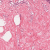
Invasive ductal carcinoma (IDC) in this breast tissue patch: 0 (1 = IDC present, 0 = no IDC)